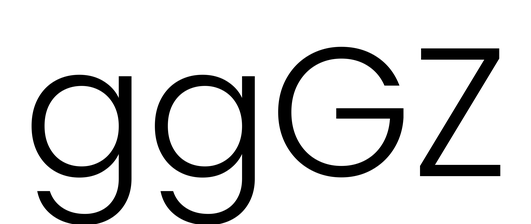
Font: Poppins-Light